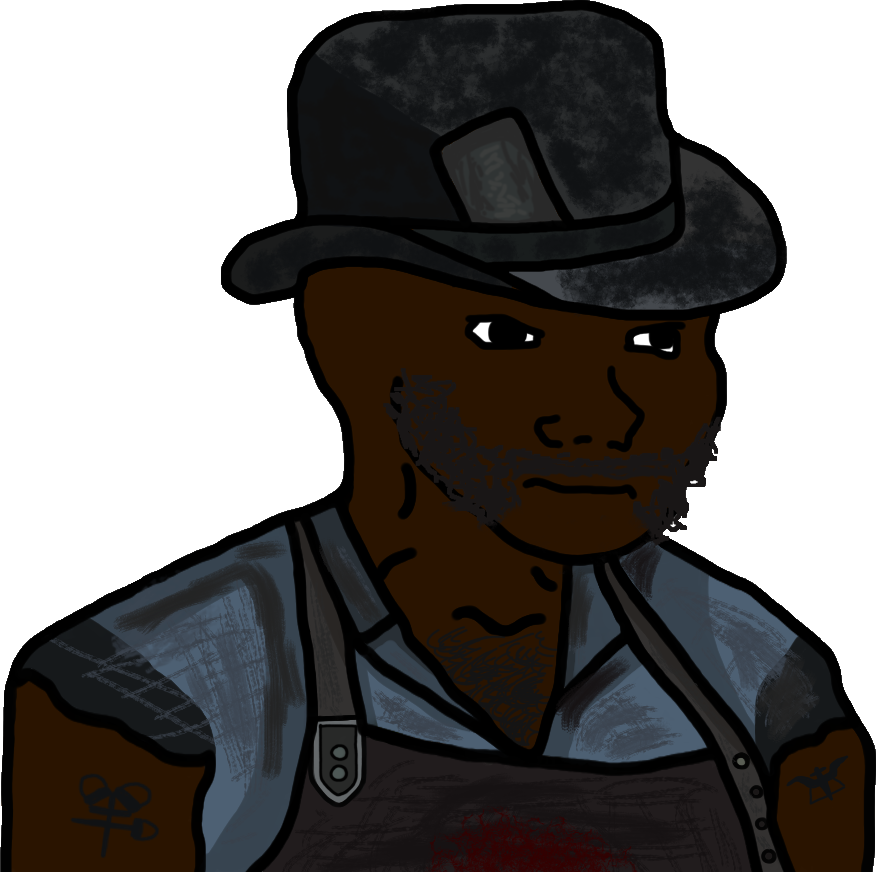
Label: 5_Blackjak